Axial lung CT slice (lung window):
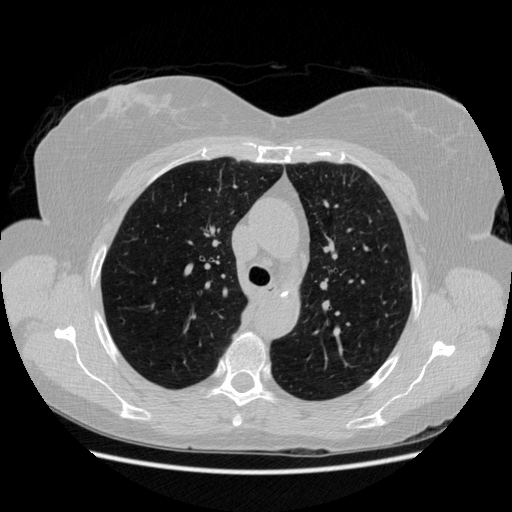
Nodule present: no